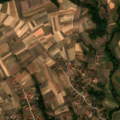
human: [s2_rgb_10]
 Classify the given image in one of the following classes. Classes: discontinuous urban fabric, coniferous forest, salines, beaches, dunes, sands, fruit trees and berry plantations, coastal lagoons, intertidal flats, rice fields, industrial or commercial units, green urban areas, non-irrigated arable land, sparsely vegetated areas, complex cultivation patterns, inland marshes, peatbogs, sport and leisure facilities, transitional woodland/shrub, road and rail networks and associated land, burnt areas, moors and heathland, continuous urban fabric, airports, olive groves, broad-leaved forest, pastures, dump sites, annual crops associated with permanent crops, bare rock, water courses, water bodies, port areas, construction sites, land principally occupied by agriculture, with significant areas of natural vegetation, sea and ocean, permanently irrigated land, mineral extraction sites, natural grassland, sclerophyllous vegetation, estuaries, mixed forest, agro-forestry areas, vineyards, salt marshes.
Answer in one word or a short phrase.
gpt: discontinuous urban fabric, non-irrigated arable land, complex cultivation patterns, land principally occupied by agriculture, with significant areas of natural vegetation